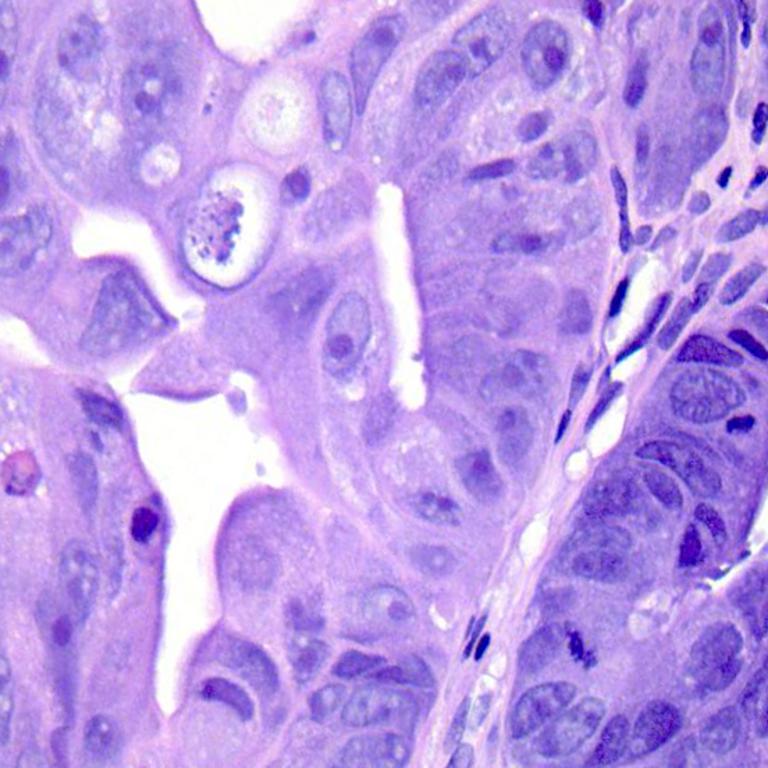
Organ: colon
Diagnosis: adenocarcinomas